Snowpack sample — Snodgrass Mountain, Crested Butte, Colorado (2/4/25, 12:06 PM MST)
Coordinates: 38.923, -106.968
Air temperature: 35 °F
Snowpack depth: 80 cm
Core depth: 50 cm
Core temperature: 30.2 °F
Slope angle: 14°, slope face: 78°
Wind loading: low
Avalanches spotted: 0
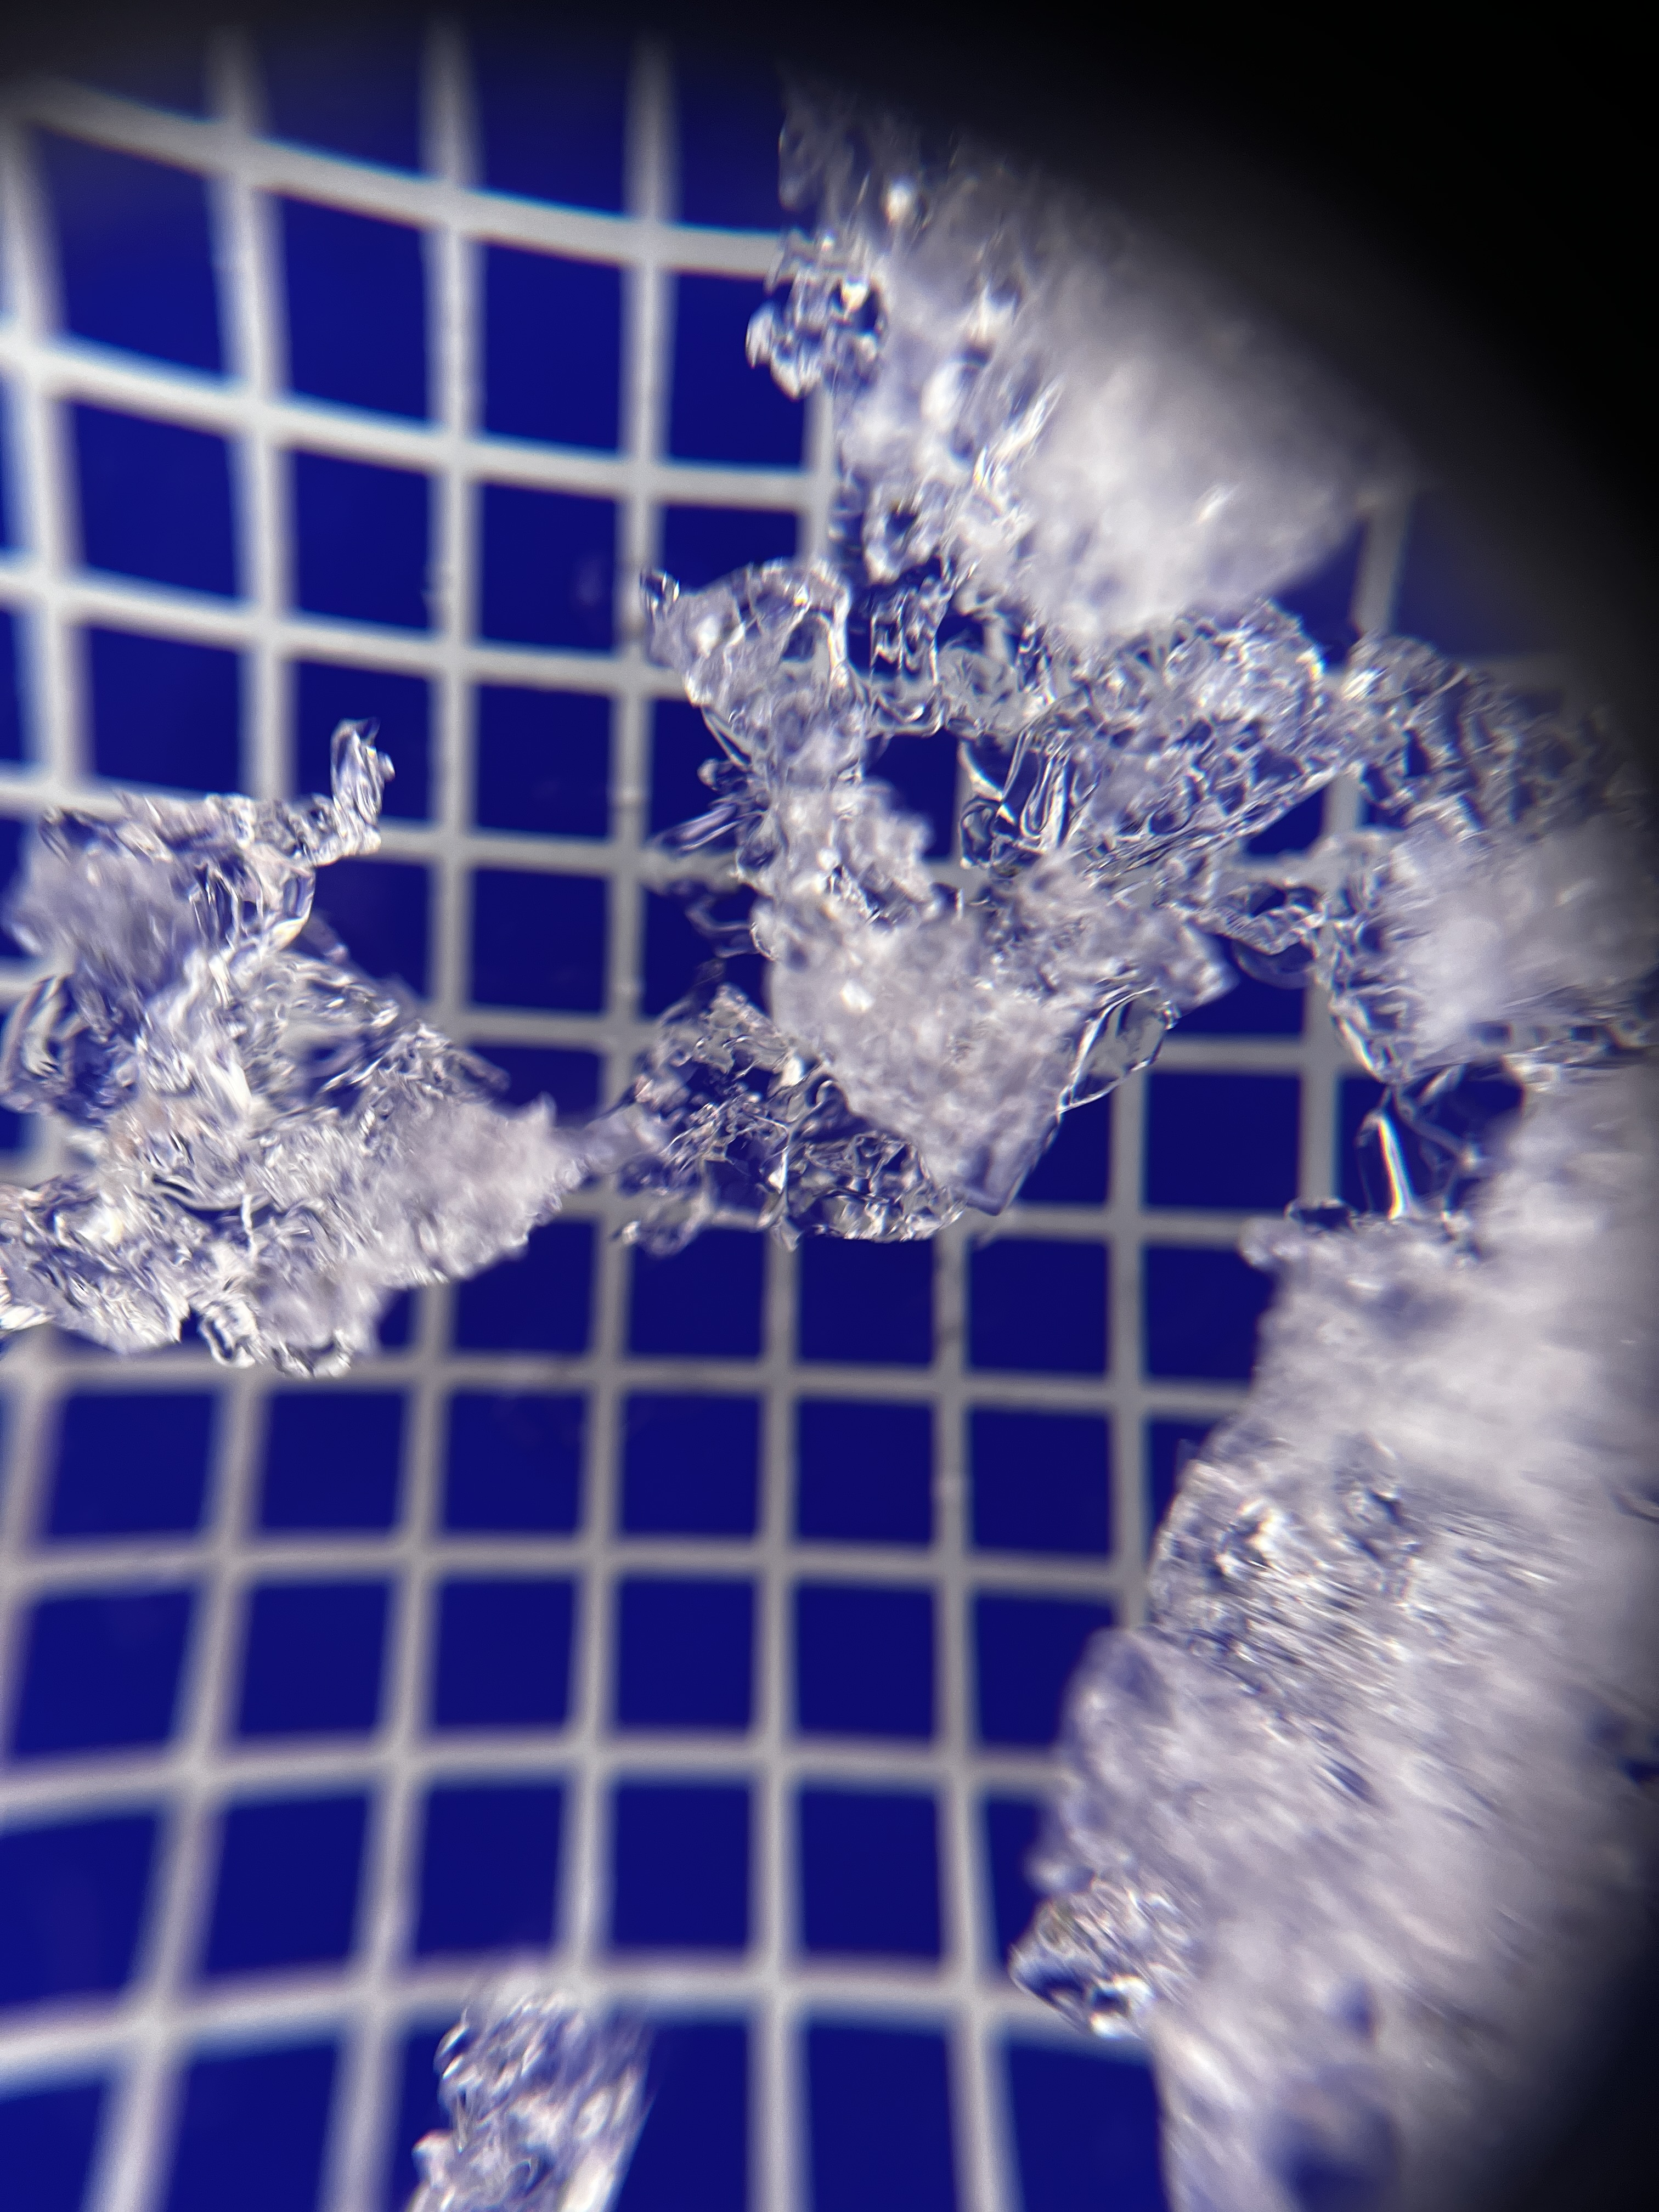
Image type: magnified_profile
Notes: No avalanches nearby, unusually warm weather for the last month reported by residents, Collected 25 yards from treeline